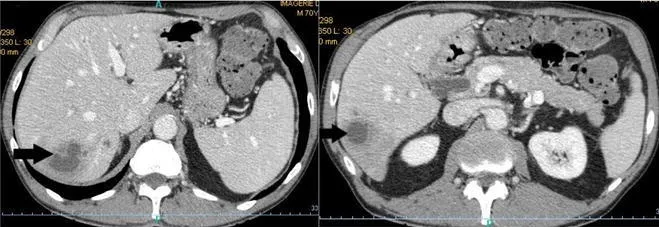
Abdominal CT showing two low density lesions in the right liver (arrows), compatible with the diagnosis of liver abscesses.
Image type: radiology (ct)